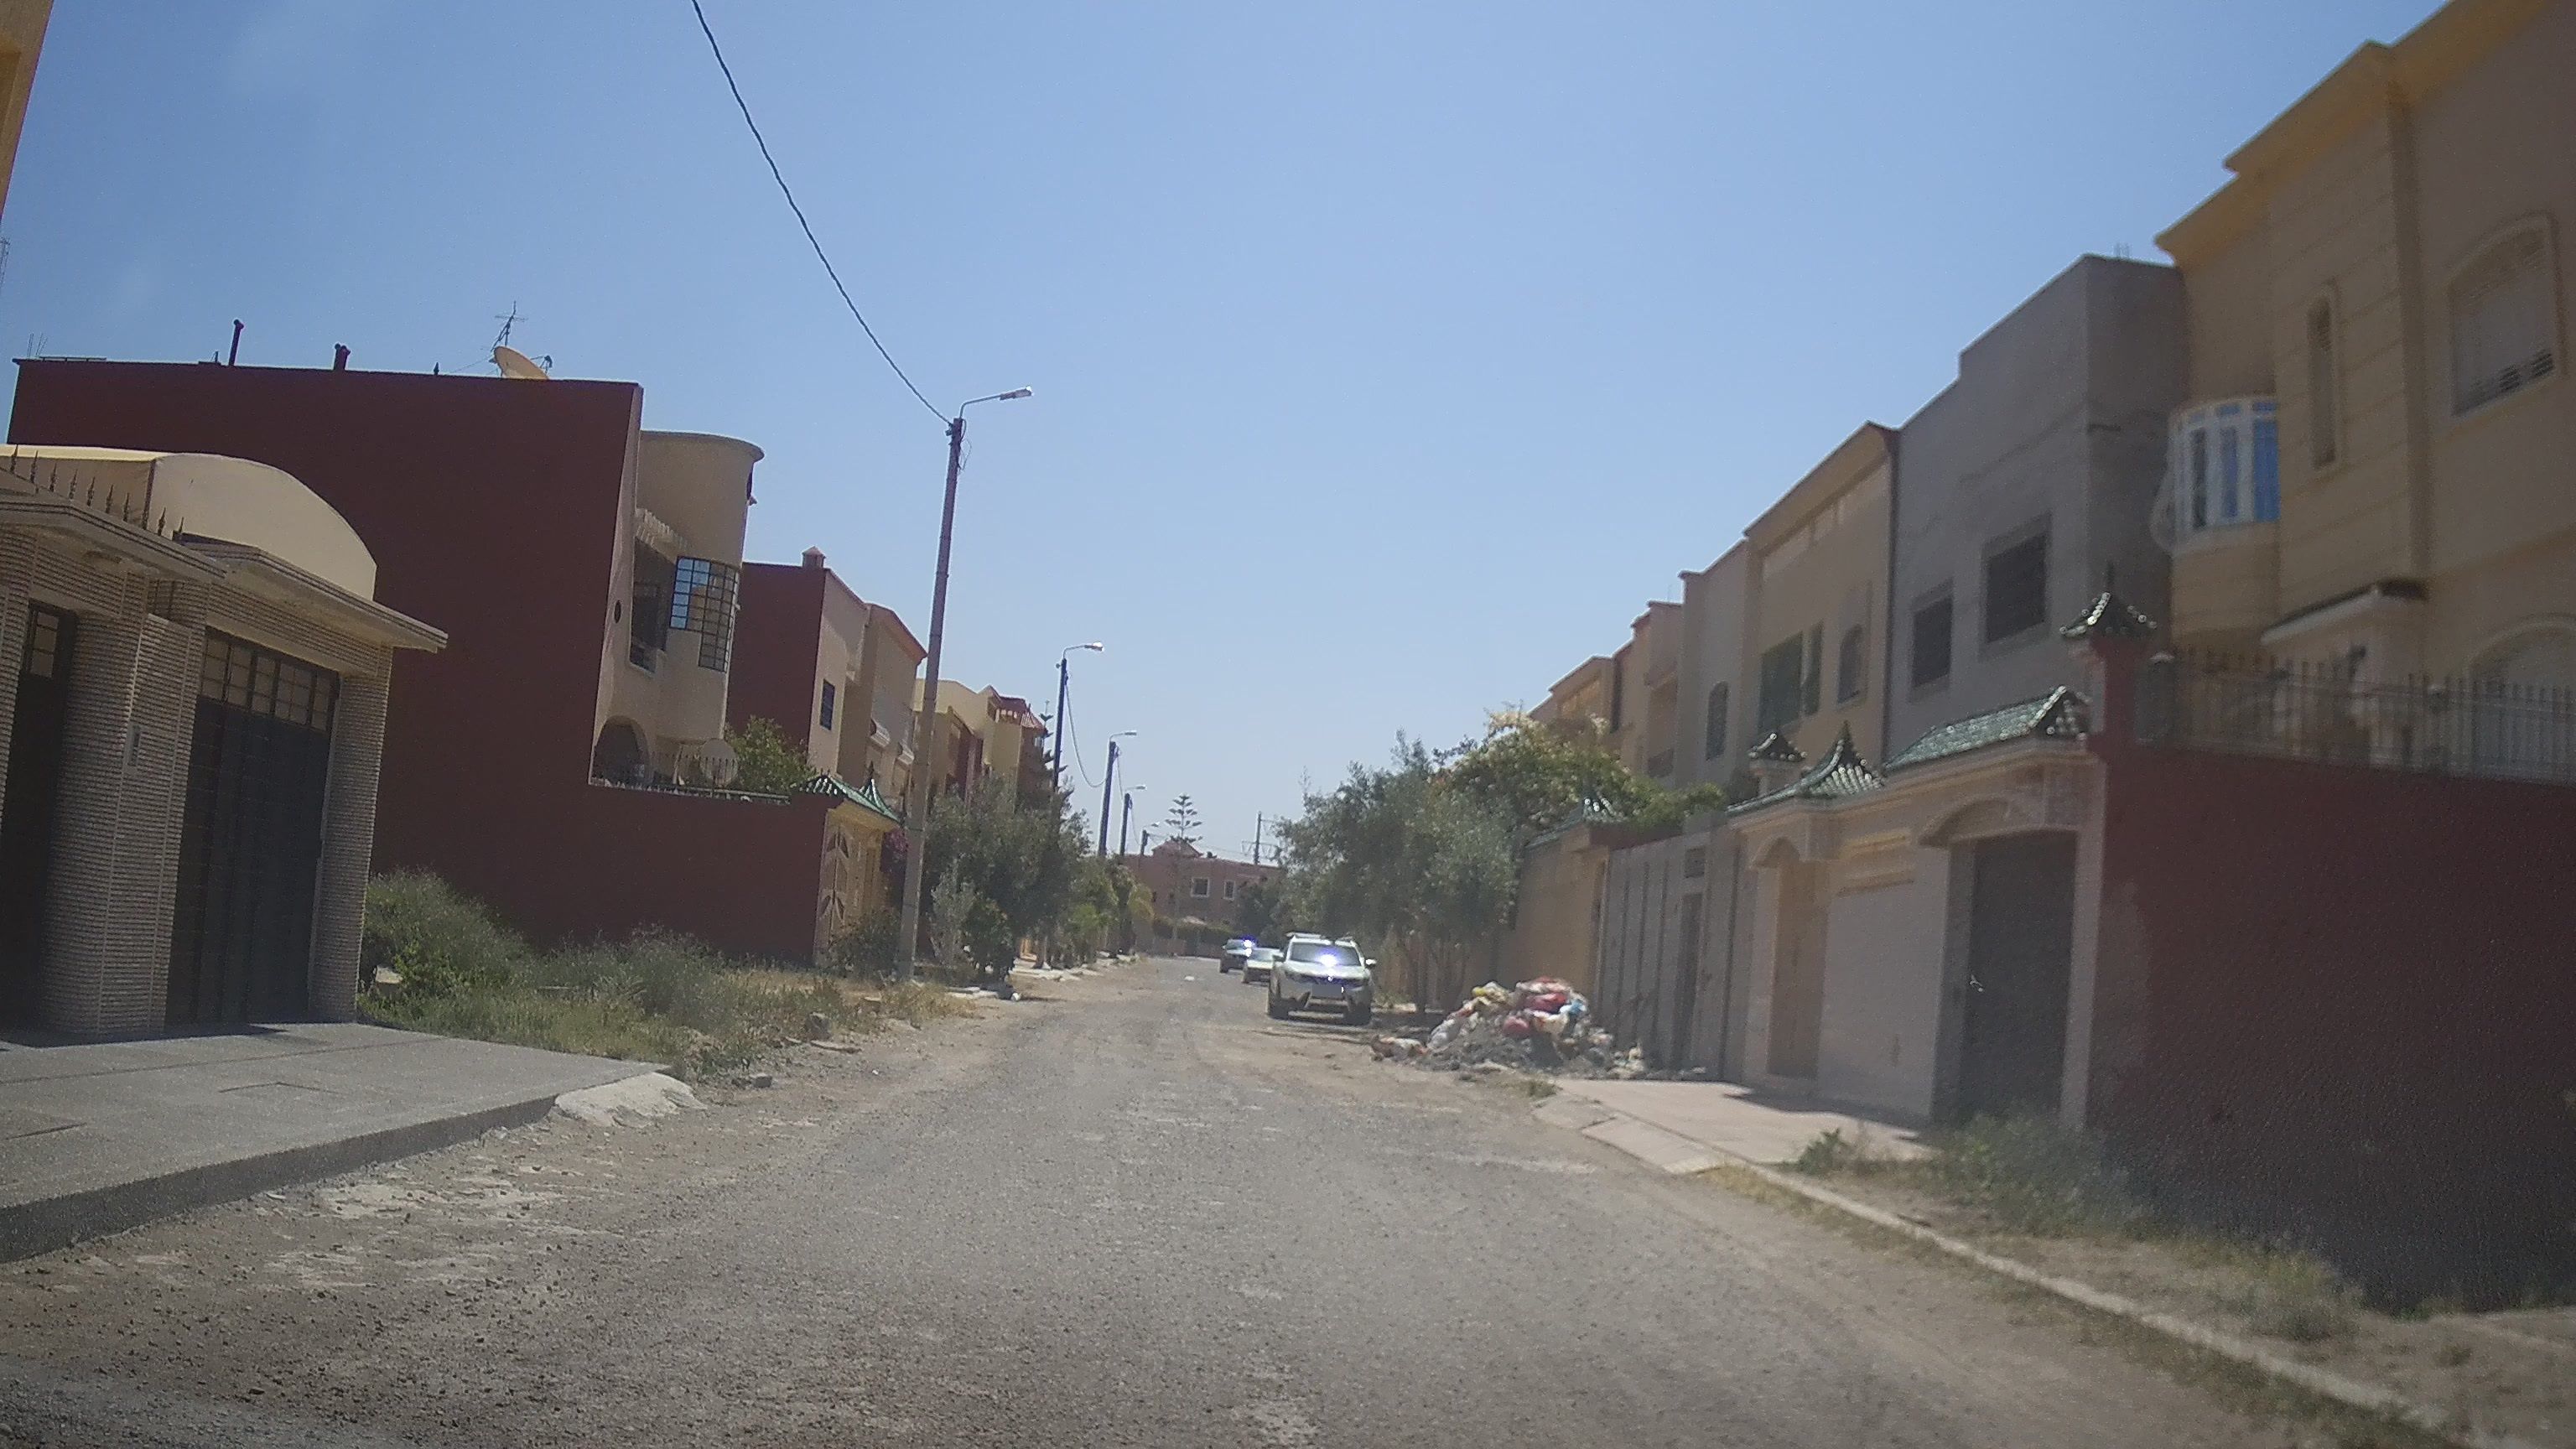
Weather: clear
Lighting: day
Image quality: good
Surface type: driving surface
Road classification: residential, track
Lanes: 2.0
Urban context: urban centre
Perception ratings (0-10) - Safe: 2.43, Lively: 6.51, Beautiful: 6.6, Boring: 4.63, Depressing: 8.21, Wealthy: 1.92